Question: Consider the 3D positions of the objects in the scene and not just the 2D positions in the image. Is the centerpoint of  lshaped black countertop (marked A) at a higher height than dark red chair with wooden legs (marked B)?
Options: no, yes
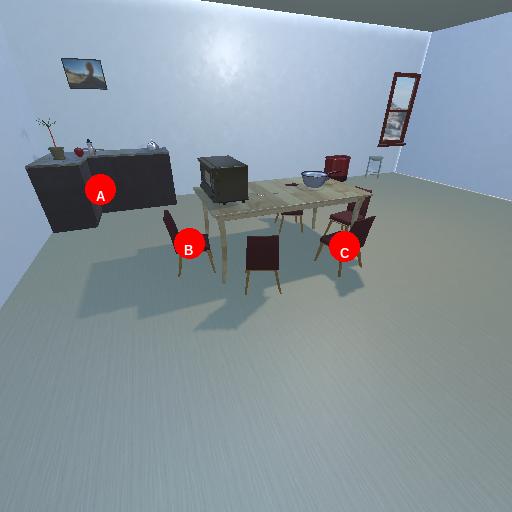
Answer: no